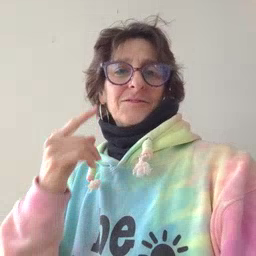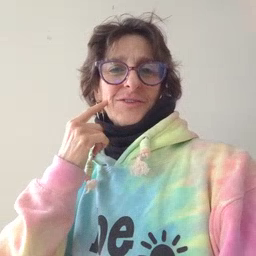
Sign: cheek